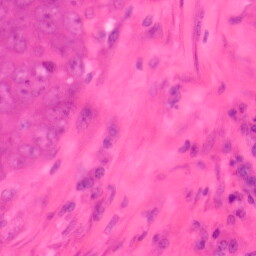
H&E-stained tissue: Colon